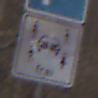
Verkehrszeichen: CarsharingfahrzeugeFrei
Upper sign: Parken
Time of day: Midday
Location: Outdoor (Nature)
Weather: Overcast
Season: Autumn
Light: Natural